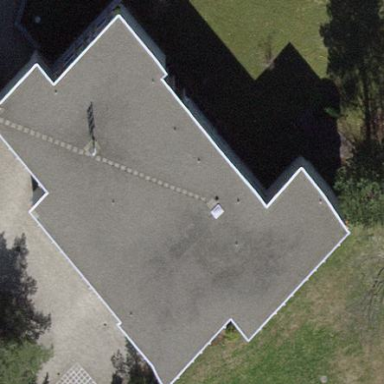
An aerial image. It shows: School building.